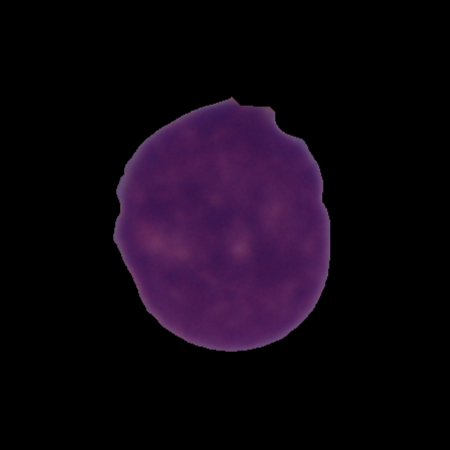
Label: cancer